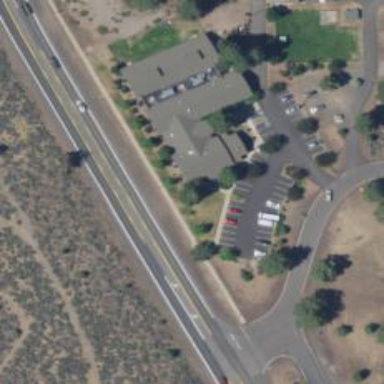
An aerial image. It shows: Animal shelter.